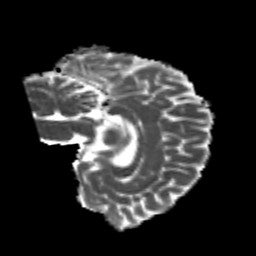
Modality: MD
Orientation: sagittal
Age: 24
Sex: female
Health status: healthy
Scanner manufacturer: philips
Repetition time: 7.389 s
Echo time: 0.08599 s